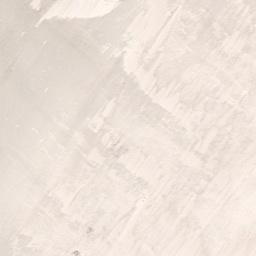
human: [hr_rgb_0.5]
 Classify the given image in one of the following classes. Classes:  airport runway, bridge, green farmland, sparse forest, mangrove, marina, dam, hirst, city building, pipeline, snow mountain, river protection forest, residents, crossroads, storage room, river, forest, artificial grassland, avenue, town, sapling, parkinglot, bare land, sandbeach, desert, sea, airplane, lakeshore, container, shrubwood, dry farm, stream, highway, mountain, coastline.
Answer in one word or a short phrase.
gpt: sandbeach